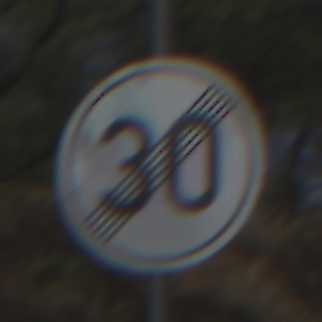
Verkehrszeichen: EndeGeschwindigkeit30
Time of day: Midday
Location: Outdoor (RoadRail)
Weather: Clear
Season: NotSpecified
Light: Natural